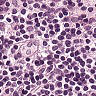
Metastatic tissue present: no